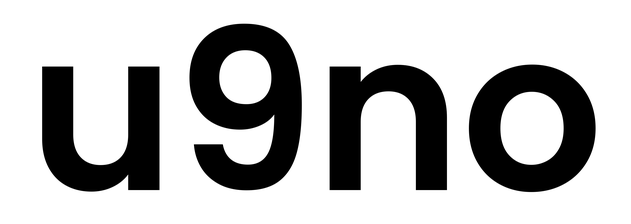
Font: Poppins-SemiBold